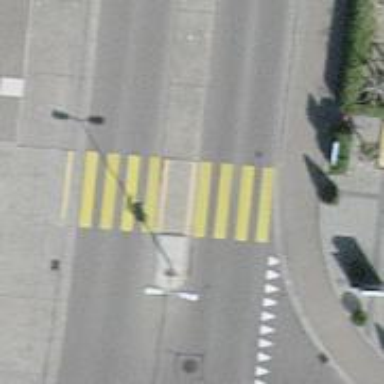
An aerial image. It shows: Marked footway crossing with asphalt surface. There is crossing island present.